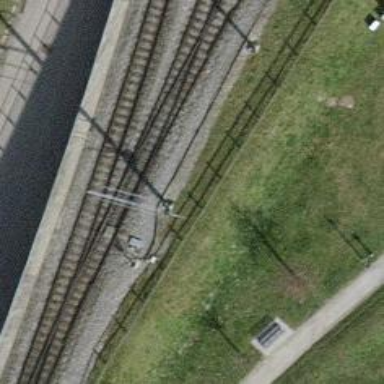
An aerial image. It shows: Railway switch.